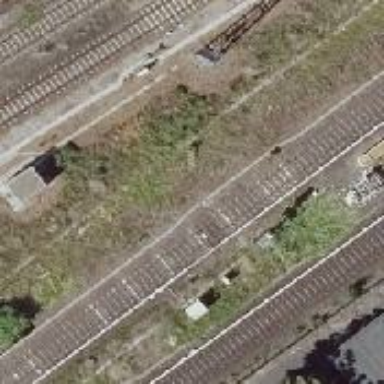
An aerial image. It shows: Railway signal.